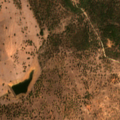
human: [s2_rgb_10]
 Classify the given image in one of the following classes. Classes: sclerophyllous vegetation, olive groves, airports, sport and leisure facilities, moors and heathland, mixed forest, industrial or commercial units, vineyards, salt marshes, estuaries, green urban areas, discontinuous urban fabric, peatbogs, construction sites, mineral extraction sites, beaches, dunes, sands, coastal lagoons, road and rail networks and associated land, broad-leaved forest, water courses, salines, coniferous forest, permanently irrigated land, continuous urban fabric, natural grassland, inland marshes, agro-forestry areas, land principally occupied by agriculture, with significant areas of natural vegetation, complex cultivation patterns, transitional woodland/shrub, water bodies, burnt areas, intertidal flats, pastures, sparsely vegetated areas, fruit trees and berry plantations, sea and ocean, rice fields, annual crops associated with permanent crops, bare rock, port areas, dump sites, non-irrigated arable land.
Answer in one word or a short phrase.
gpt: non-irrigated arable land, agro-forestry areas, broad-leaved forest